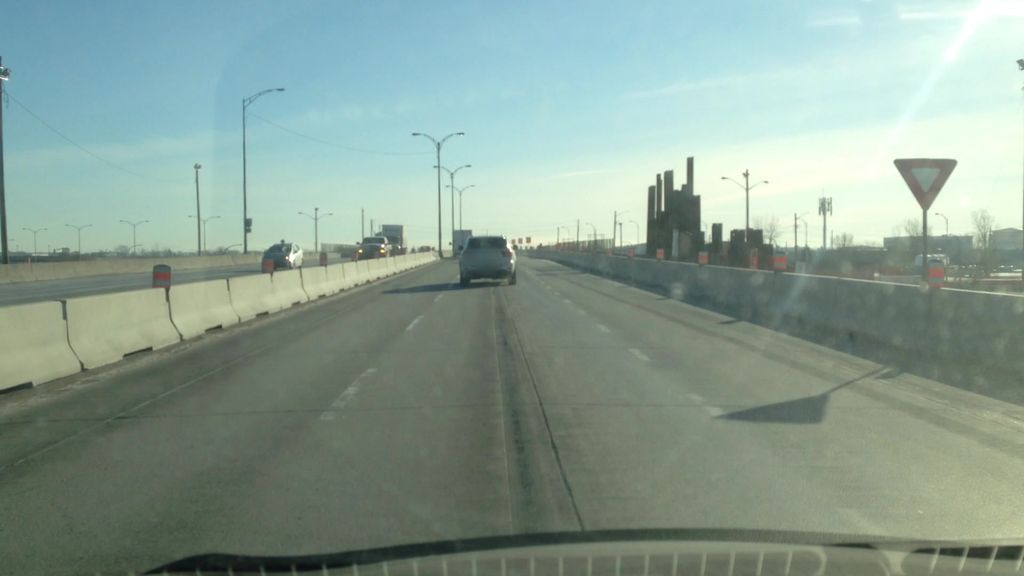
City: montreal